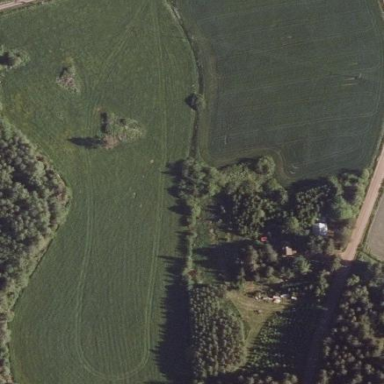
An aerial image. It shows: Farmyard area.